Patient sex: F
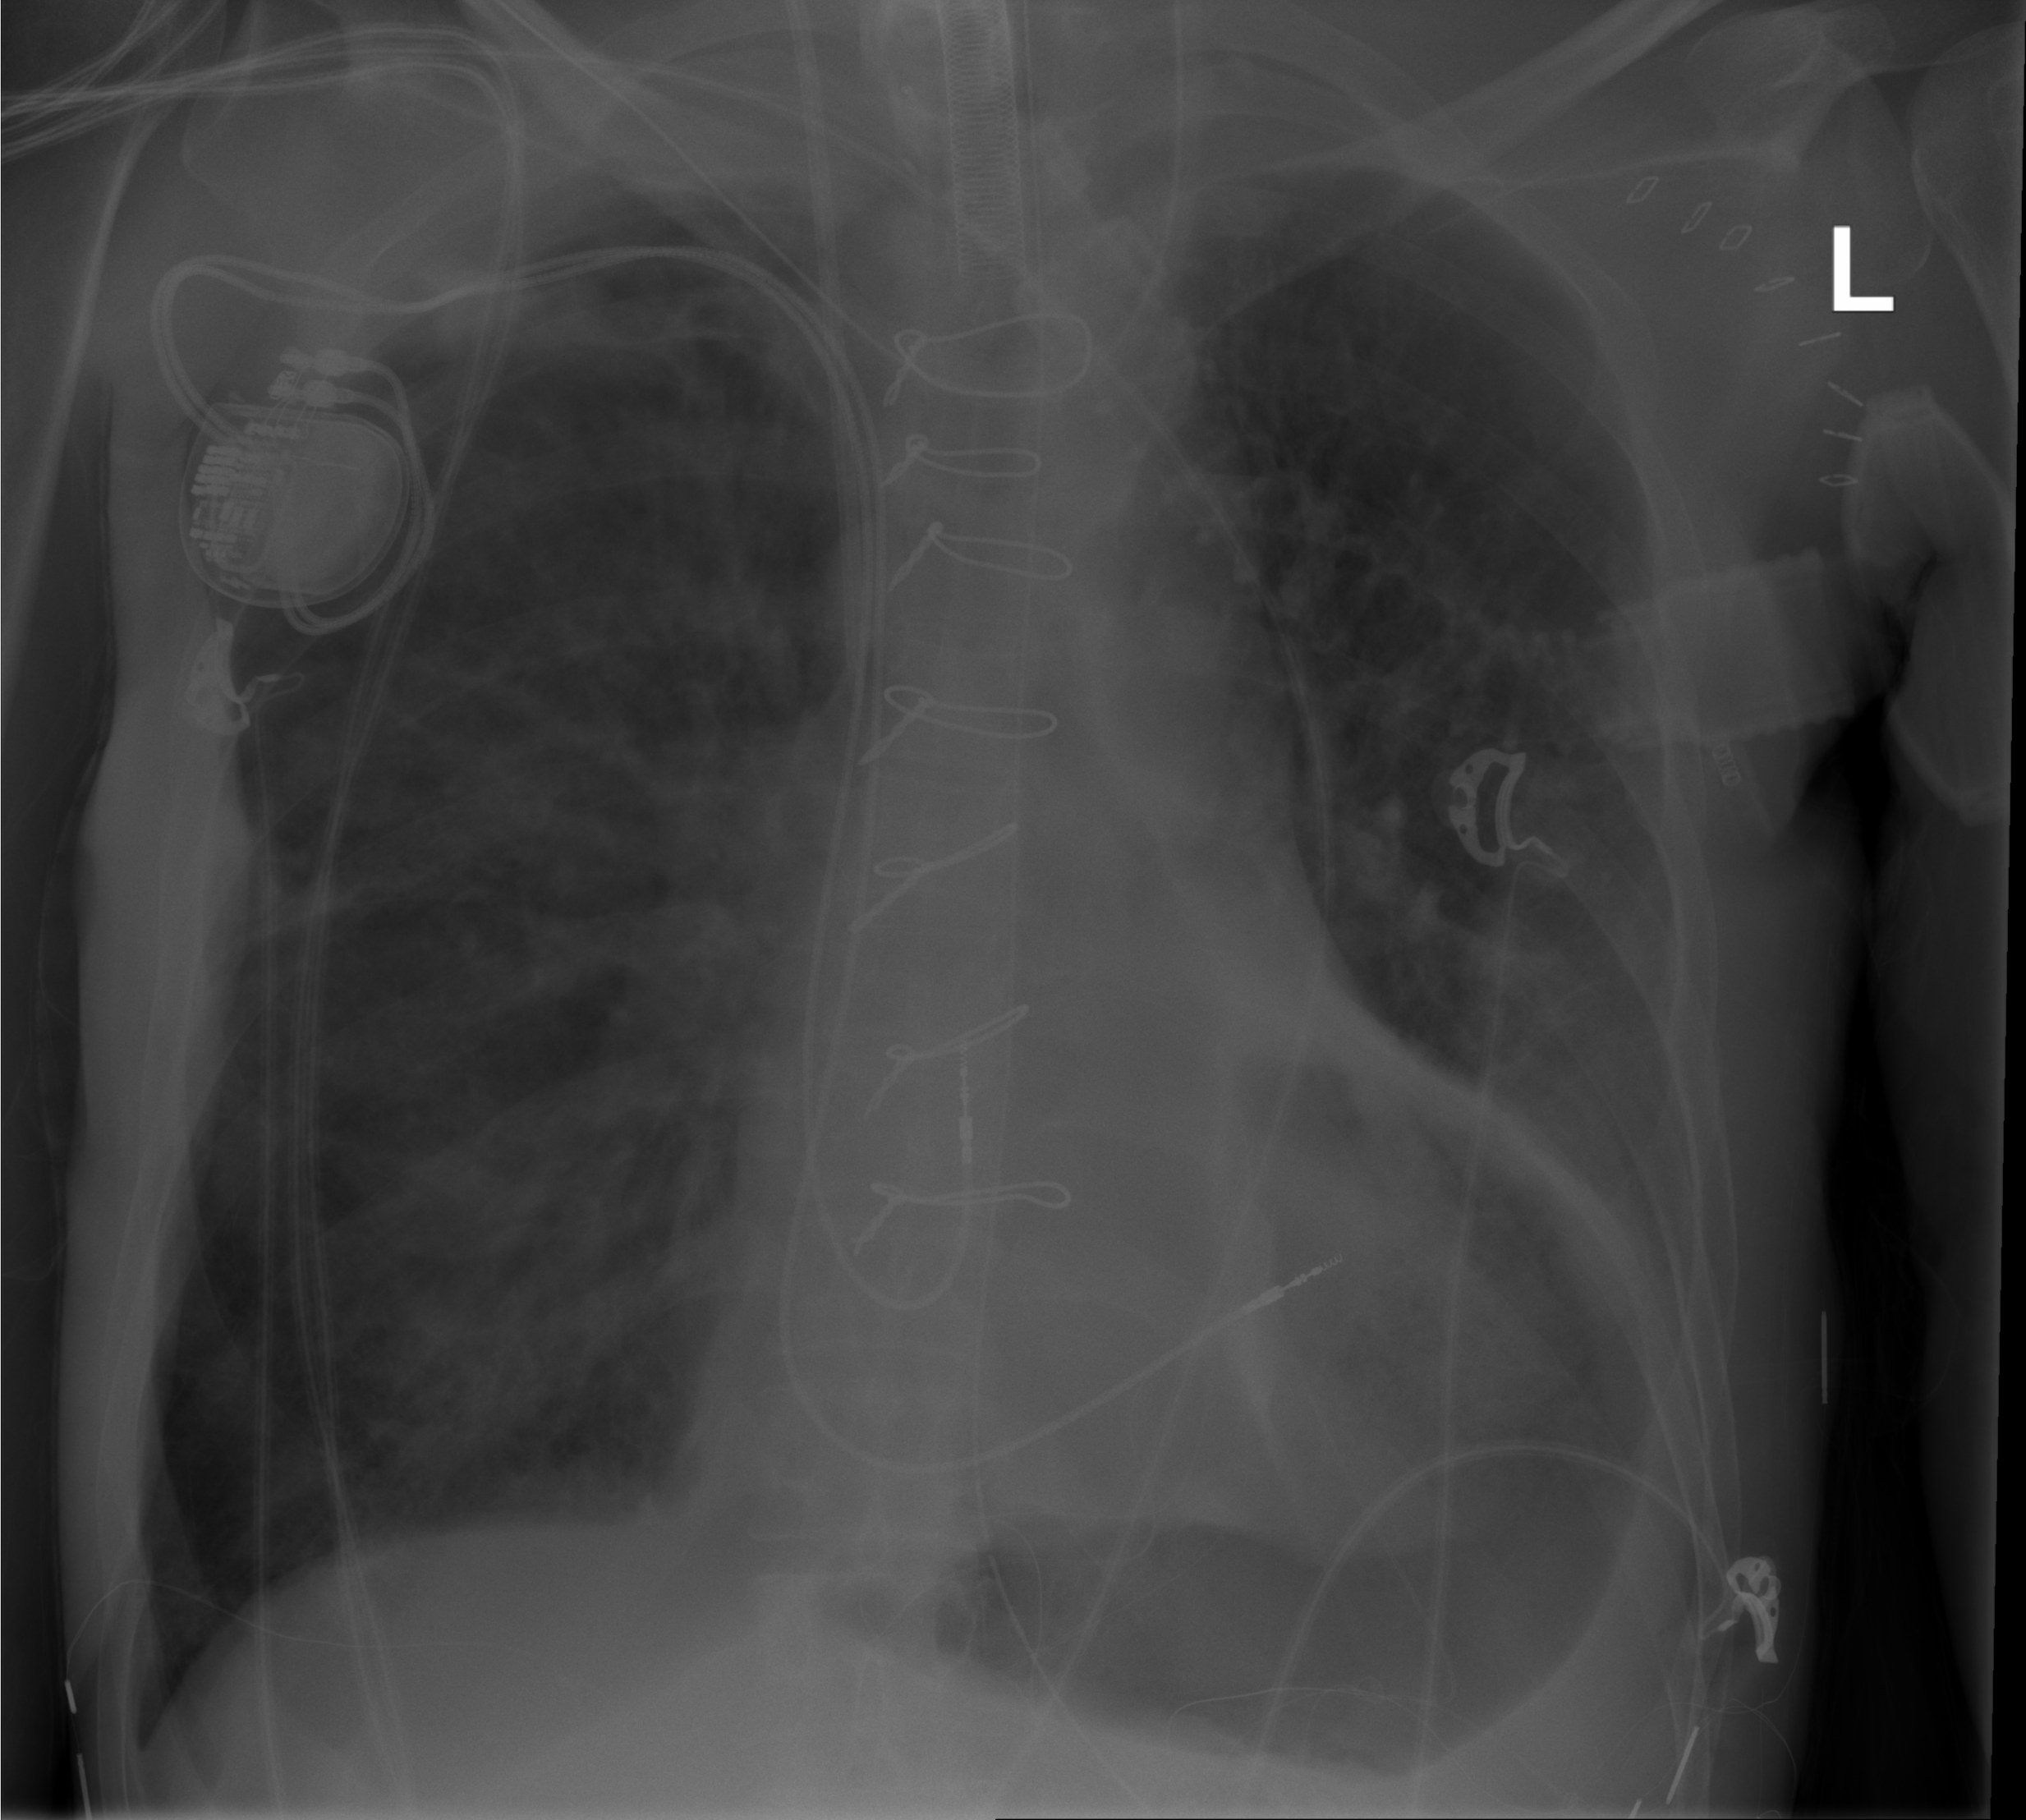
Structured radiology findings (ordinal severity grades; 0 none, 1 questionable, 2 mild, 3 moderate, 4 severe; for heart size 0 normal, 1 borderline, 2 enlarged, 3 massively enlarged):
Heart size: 0
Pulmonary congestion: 2
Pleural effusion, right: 0
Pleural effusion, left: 0
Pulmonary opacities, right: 2
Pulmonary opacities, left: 2
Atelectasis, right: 2
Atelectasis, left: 0